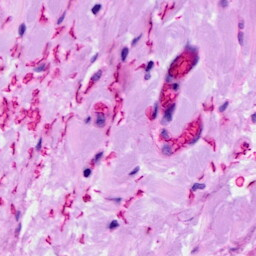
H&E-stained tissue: Ovarian